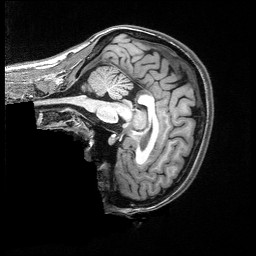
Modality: T1w
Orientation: sagittal
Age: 28
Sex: female
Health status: healthy
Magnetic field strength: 3 T
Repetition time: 2.53 s
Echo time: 0.00331 s